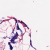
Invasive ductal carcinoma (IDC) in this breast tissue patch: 0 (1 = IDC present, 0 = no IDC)